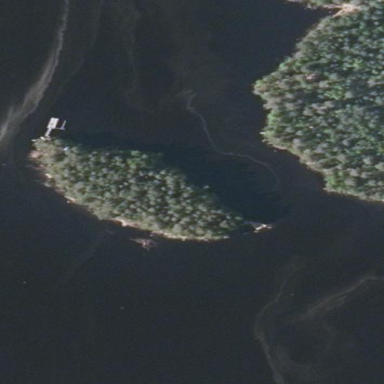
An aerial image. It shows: Islet.